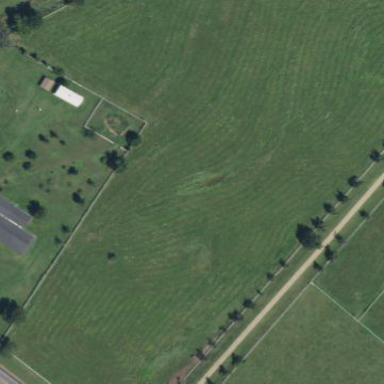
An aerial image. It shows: Pasture area used as meadow.